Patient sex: F
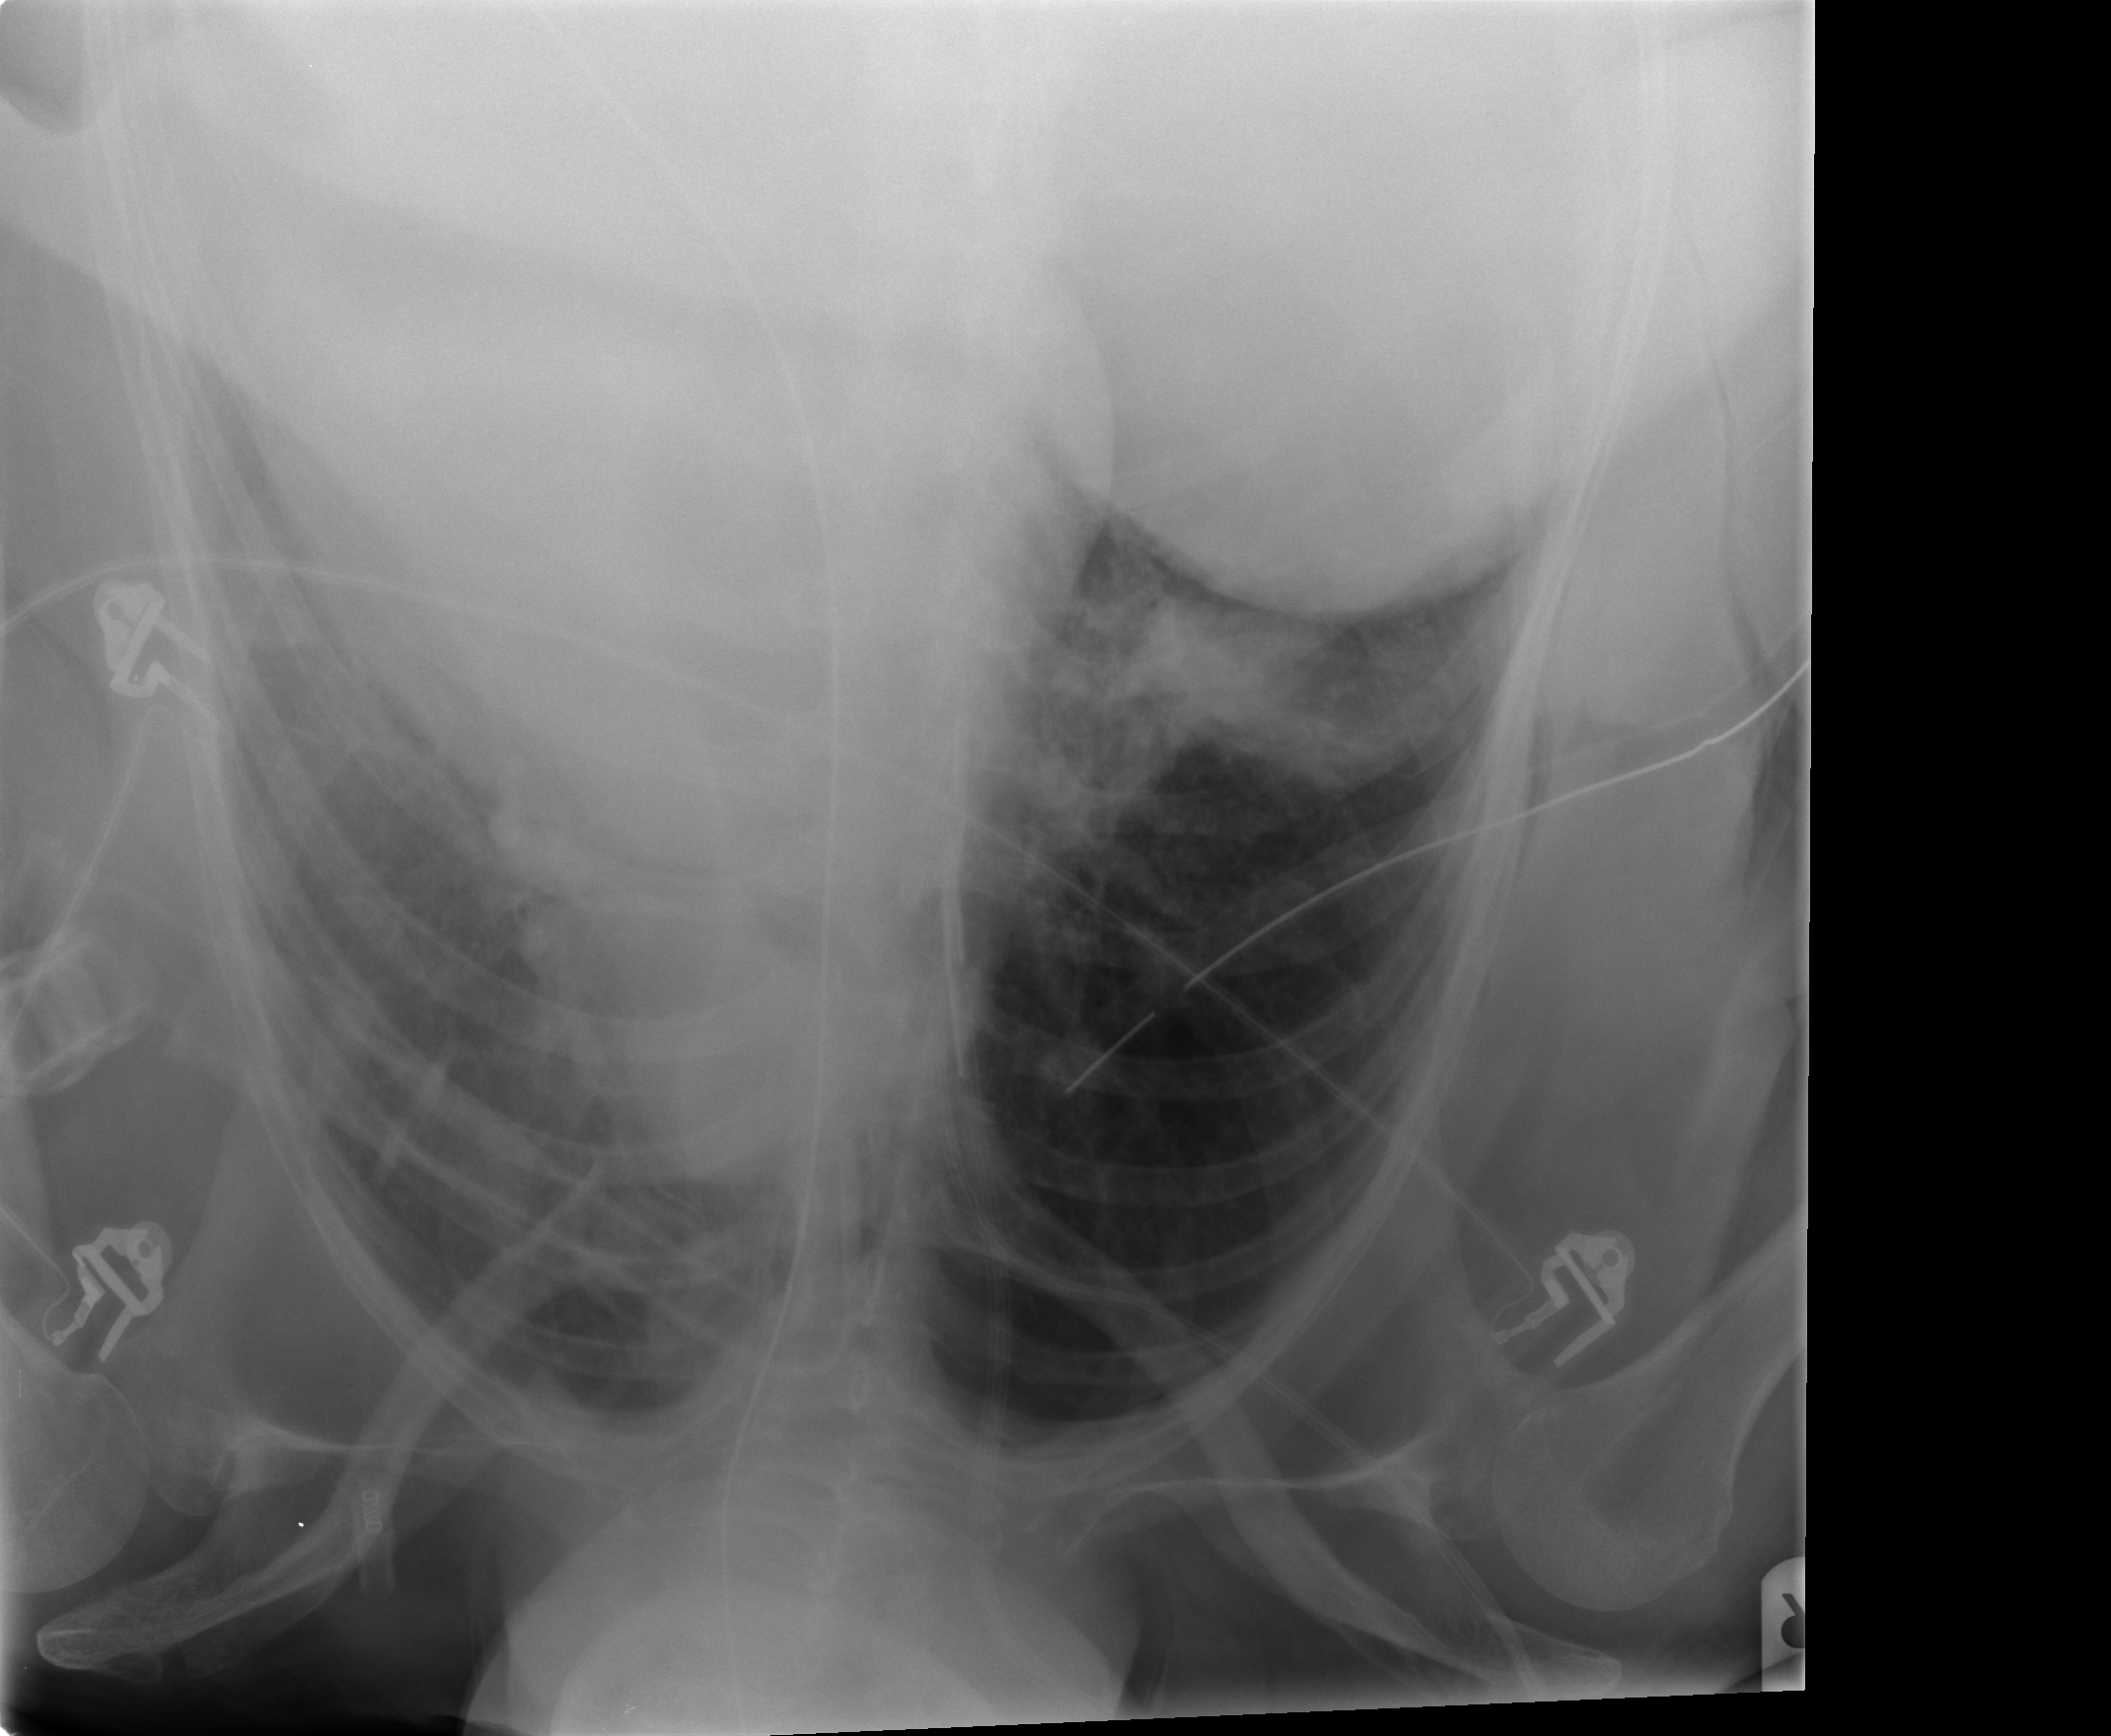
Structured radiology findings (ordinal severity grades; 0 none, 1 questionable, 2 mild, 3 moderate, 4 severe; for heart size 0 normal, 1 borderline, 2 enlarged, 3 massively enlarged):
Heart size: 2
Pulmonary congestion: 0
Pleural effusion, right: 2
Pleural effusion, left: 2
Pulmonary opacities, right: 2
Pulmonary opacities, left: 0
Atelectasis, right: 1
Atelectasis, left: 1